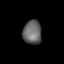
Tissue: lung
Cell type: Epithelial cells
Senescence score: 0.2269
Nuclear area (px): 436
Mean DAPI intensity: 100.603